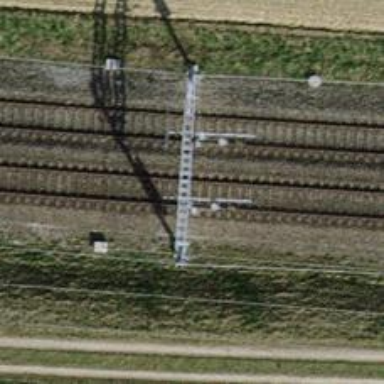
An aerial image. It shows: Railway track with contact lines for electrification.